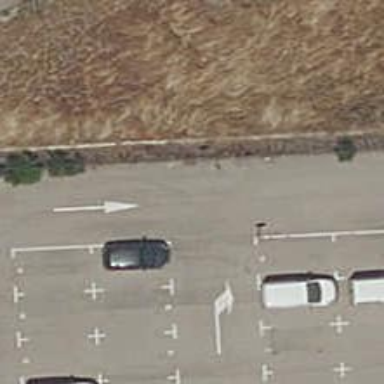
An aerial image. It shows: Parking aisle designated as service road.